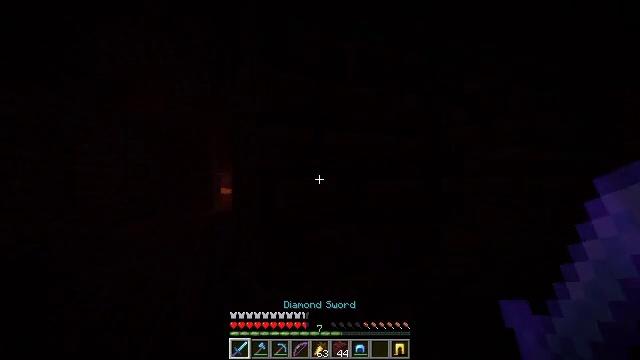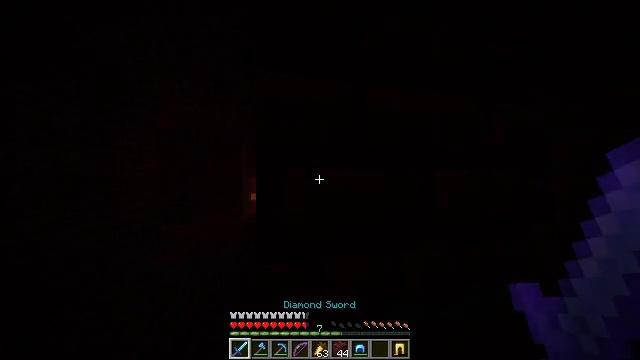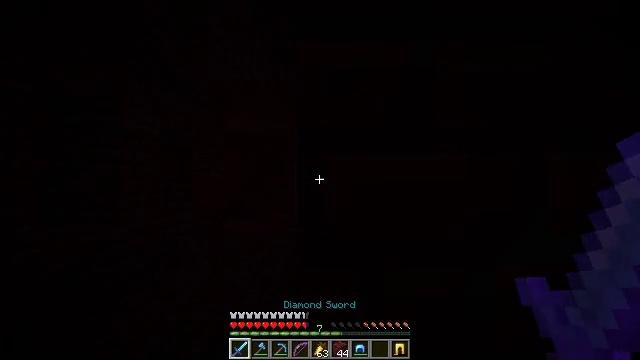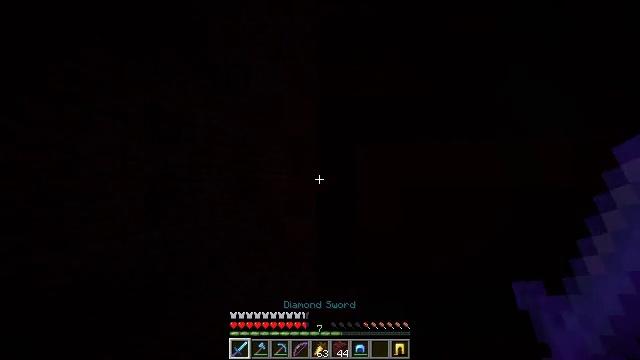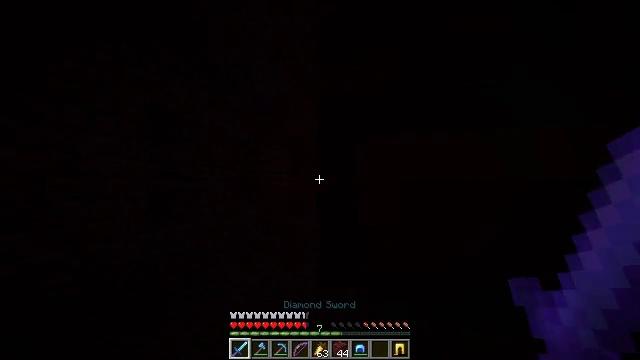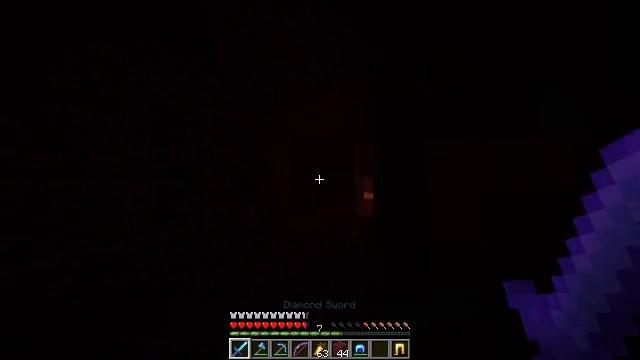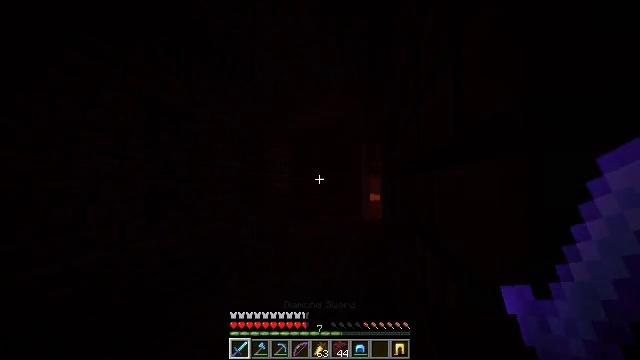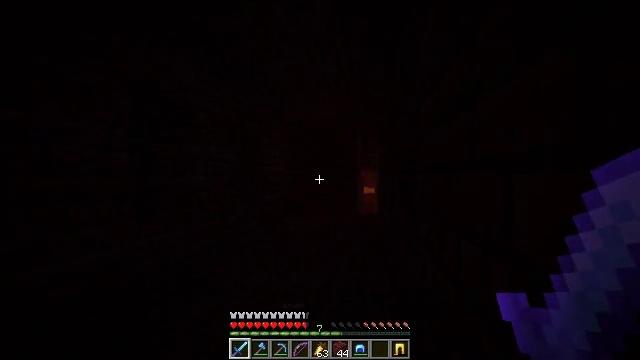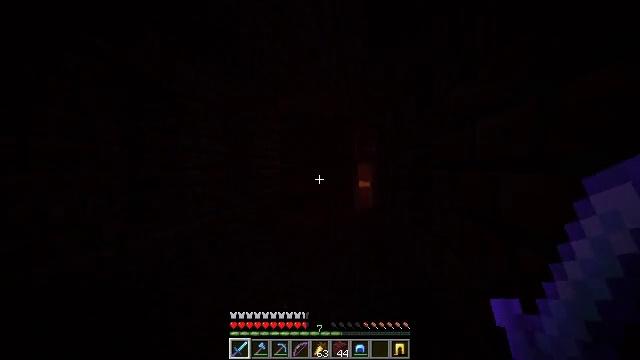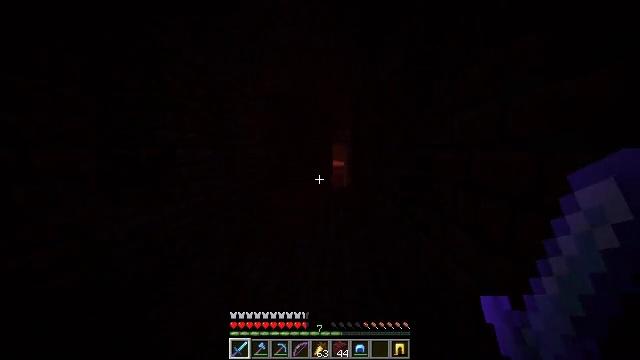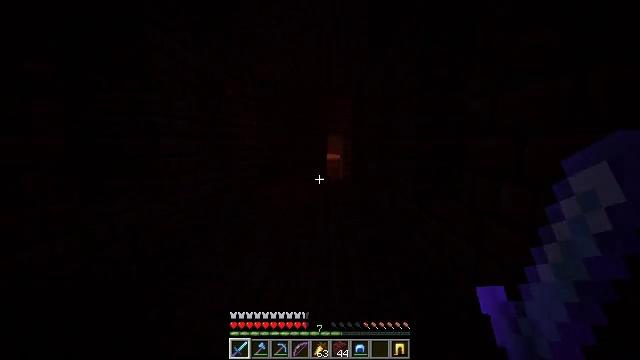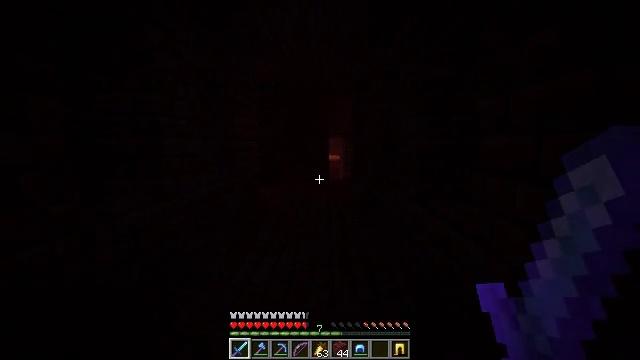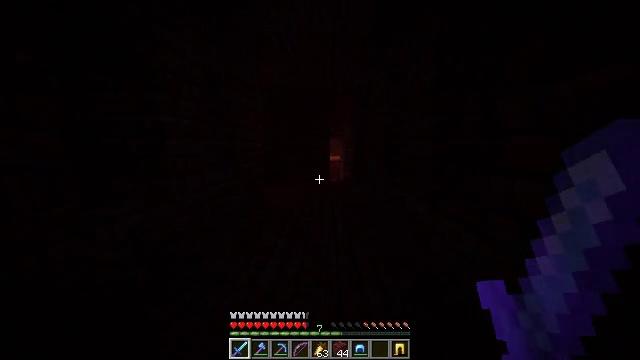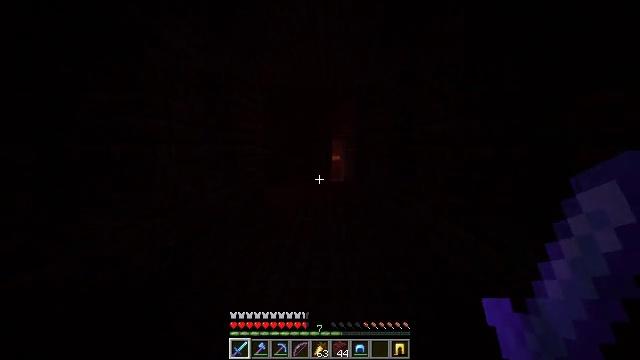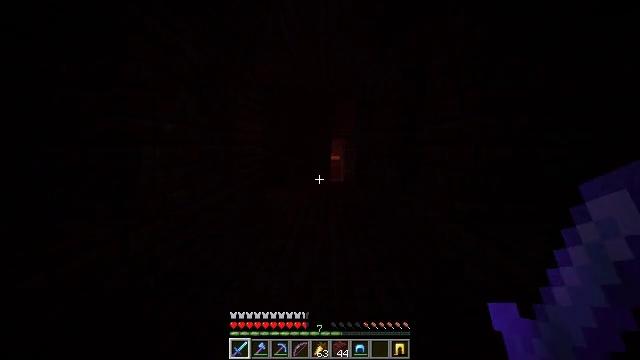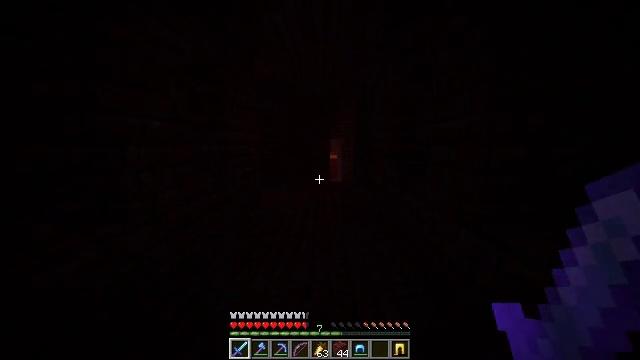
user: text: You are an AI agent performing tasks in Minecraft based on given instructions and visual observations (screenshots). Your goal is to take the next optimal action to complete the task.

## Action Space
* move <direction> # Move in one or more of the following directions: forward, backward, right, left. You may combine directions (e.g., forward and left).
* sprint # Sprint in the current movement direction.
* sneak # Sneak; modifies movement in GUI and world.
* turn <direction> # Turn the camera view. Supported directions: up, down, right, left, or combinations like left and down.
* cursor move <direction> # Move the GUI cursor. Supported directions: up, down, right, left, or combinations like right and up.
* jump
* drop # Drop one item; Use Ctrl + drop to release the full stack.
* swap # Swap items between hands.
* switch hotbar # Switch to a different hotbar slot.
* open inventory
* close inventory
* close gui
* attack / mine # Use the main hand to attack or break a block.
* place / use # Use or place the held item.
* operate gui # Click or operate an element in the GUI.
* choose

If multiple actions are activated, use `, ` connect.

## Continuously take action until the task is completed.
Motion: motion action
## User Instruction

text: Collect dirt by holding left button.
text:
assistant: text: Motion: move forward, sprint, turn left and up
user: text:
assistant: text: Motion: move forward, sprint, turn left
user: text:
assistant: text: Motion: move forward, sprint, turn left
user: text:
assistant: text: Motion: move forward and move left, sprint
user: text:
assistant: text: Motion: move forward and move left, sprint
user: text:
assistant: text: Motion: move forward and move left, sprint
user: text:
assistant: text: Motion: move forward and move left, sprint, turn right and down
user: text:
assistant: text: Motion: move forward and move left, sprint, turn right and down
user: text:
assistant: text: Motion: move forward and move left, sprint, turn right and down
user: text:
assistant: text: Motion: move forward and move left, sprint, turn right and down
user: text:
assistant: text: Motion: move forward, sprint
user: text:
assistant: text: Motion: move forward, sprint
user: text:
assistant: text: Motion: move forward, sprint
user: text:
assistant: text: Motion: move forward, sprint
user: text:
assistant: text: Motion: move forward, sprint
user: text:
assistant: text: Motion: move forward, sprint
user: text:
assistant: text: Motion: move forward, sprint
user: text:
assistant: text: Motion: move forward, sprint
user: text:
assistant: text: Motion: move forward and move left, sprint
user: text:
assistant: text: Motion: move forward and move left, sprint
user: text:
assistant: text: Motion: move forward and move left, sprint
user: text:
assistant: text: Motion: move forward and move left, sprint, turn right and down
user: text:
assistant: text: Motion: move forward and move left, sprint, turn right and down
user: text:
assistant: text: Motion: move forward, sprint
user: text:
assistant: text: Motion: move forward, sprint
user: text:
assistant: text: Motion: move forward, sprint, turn right
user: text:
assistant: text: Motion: move forward, sprint, turn right
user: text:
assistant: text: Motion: move forward, sprint
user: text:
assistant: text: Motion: move forward, sprint
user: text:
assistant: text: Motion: move forward, sprint